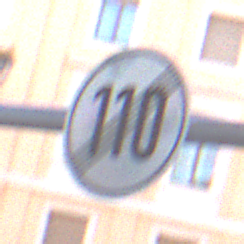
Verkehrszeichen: EndeGeschwindigkeit110
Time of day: SunriseSunset
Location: Outdoor (Urban)
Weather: Clear
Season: NotSpecified
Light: Natural